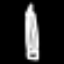
Label: pencil